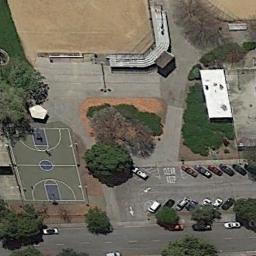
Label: basketball_court